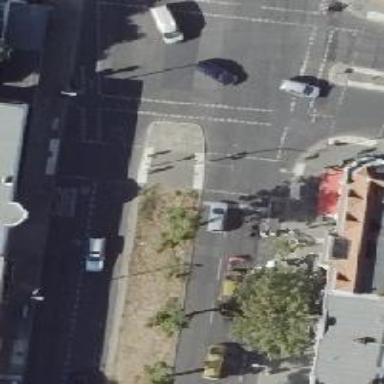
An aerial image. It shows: Road with traffic signals.